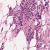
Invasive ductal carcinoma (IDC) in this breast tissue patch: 1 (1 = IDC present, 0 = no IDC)